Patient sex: M
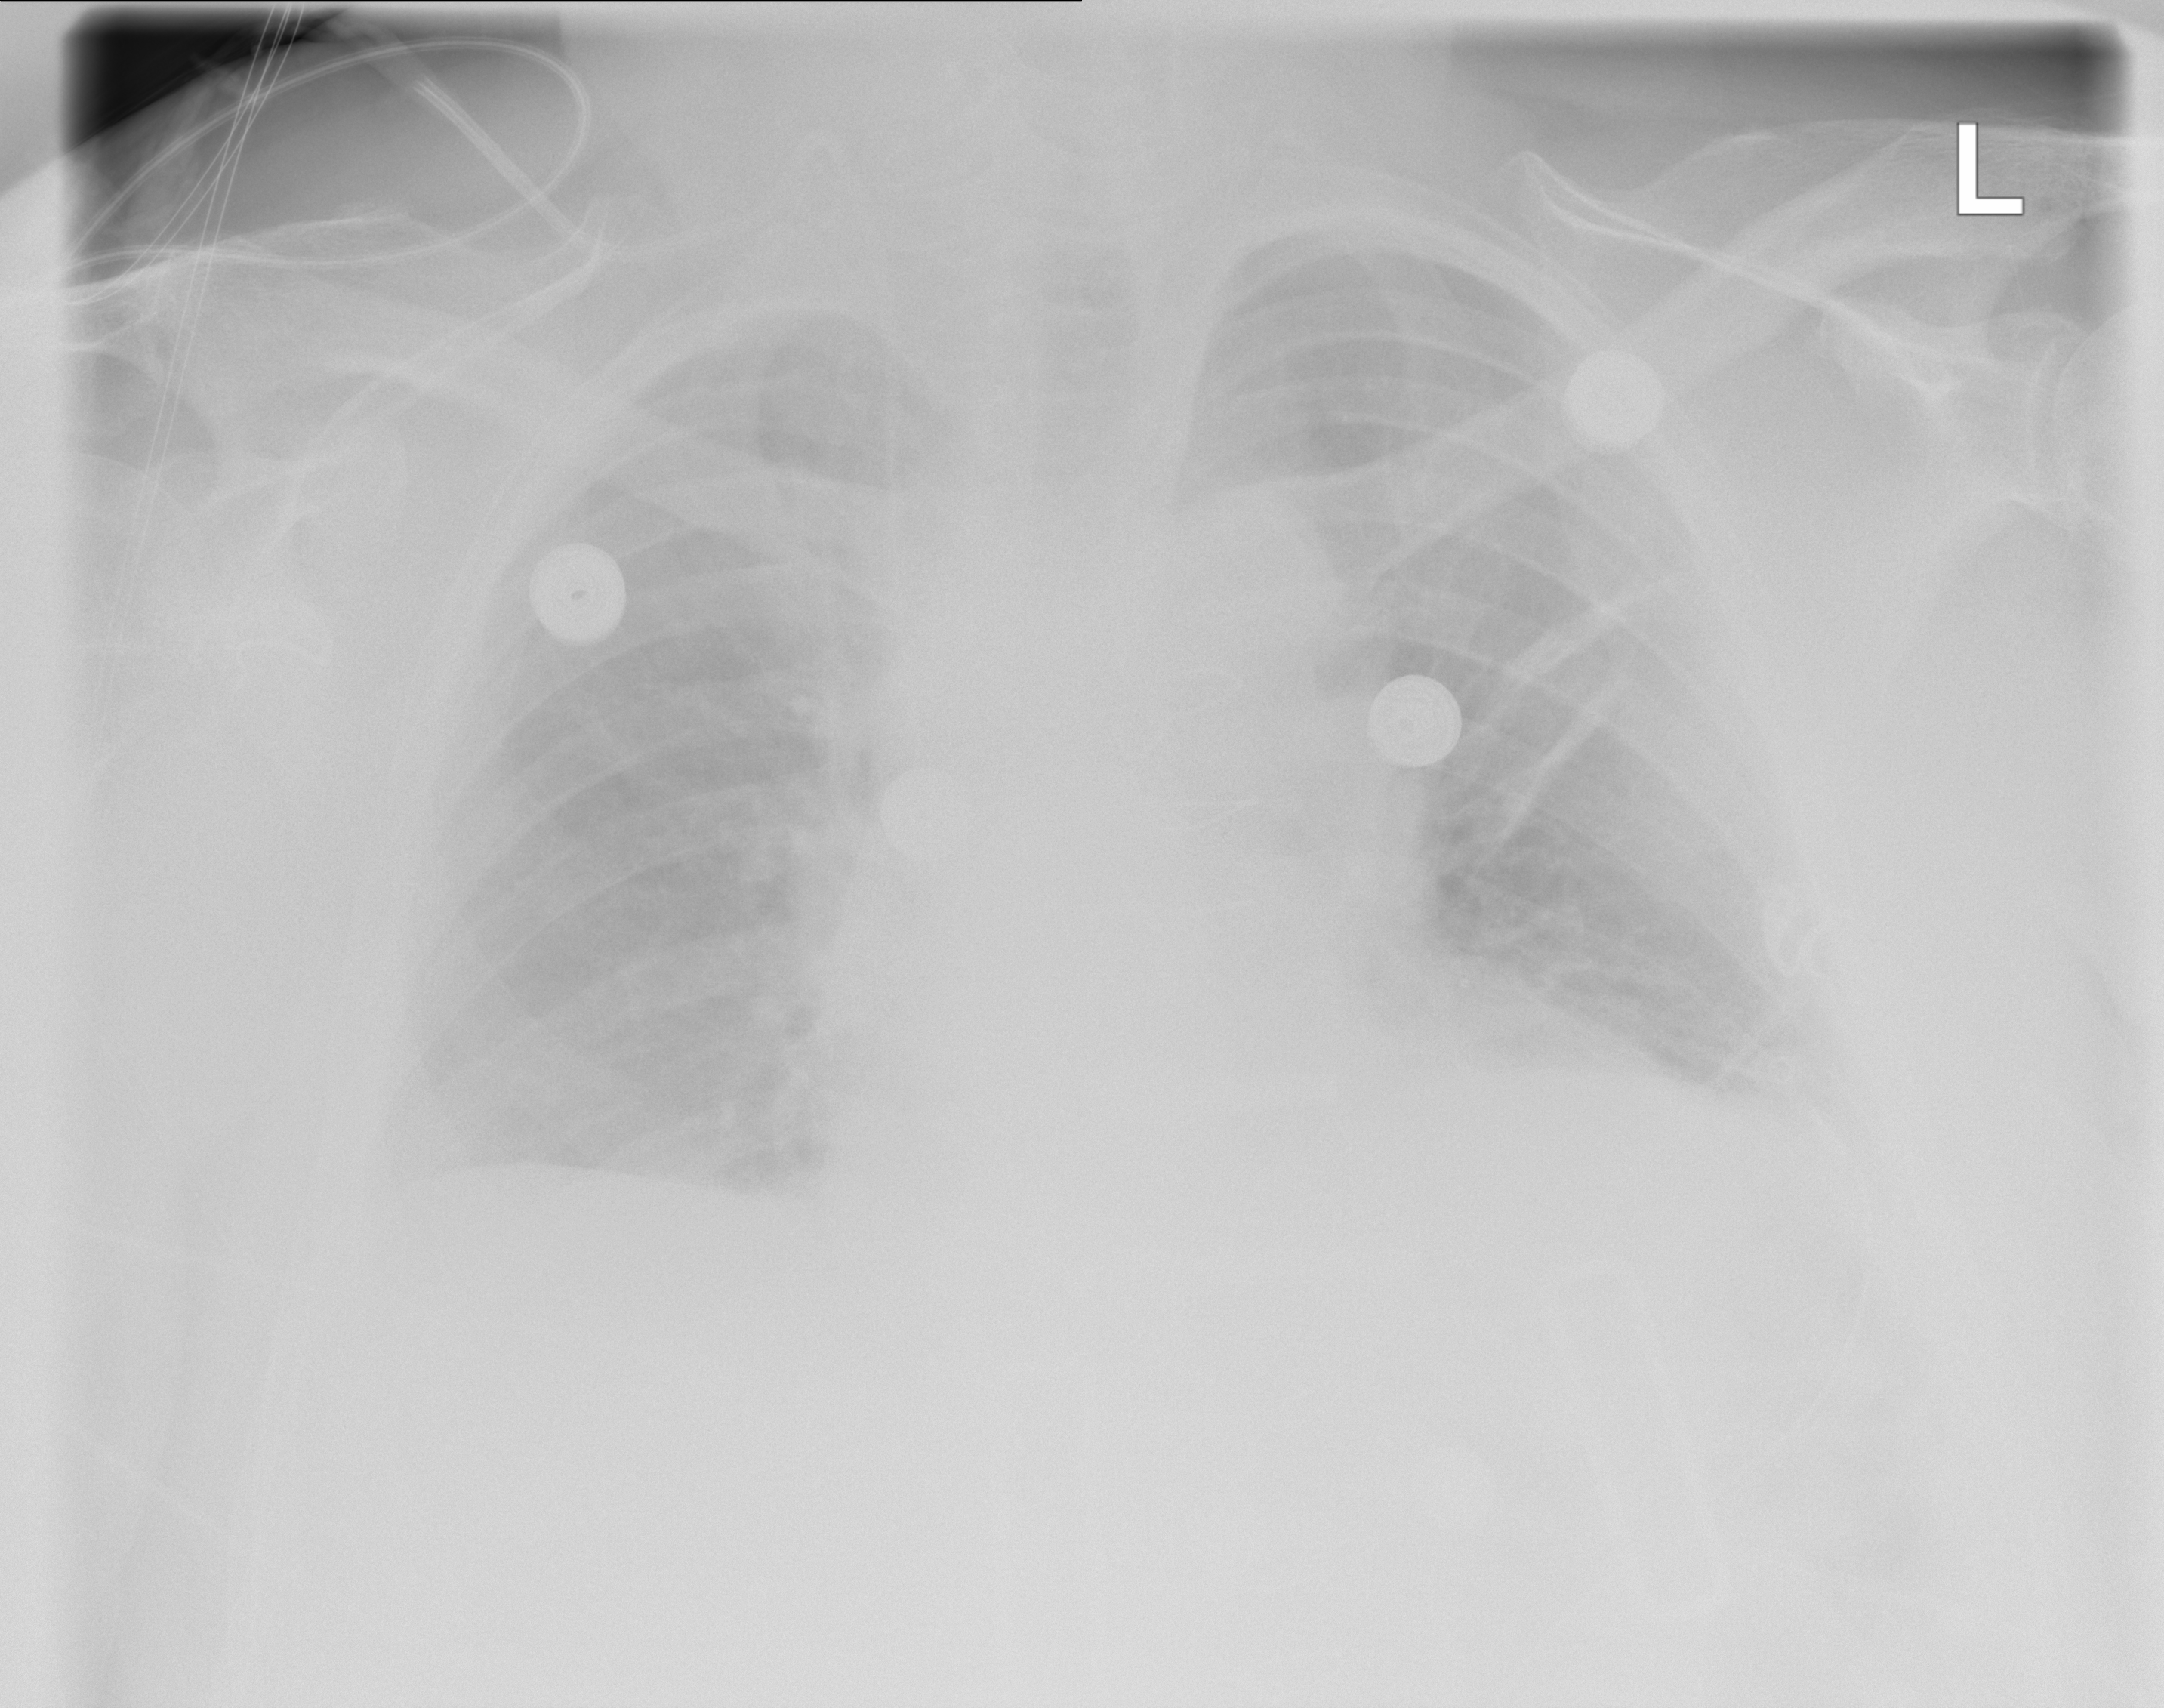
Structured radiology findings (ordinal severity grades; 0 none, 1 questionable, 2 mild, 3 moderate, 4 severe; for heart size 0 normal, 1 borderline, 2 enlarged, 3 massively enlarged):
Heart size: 2
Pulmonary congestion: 0
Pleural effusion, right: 0
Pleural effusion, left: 0
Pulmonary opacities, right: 0
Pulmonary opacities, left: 0
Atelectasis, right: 0
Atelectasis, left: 2